Question: So far I made a very basic cube, but the colors I use are wrong. If I define Red in my Vertex Buffer, then there is red at all anywhere on the cube!
Red goes to Light Green
Yellow goes to Light Blue
....
Some colors like Green, Black, ... are find, just some of them!!
Here's how I define my Vertex Buffer (ignore the '/*UV Coords*/')
'''
Vertex vertices[] =
{
//Front face vertices
{ XMFLOAT3(-1.0f, +1.0f, +1.0f), /*XMFLOAT2(0.5f, 0.0f)*/ Colors::Yellow },
{ XMFLOAT3(+1.0f, +1.0f, +1.0f), /*XMFLOAT2(1.0f, 0.0f)*/ Colors::Yellow },
{ XMFLOAT3(-1.0f, -1.0f, +1.0f), /*XMFLOAT2(0.5f, 1.0f)*/ Colors::Yellow },
{ XMFLOAT3(+1.0f, -1.0f, +1.0f), /*XMFLOAT2(1.0f, 1.0f)*/ Colors::Yellow },
//Back face vertices
{ XMFLOAT3(-1.0f, +1.0f, -1.0f), /*XMFLOAT2(0.5f, 0.0f)*/ Colors::Yellow },
{ XMFLOAT3(+1.0f, +1.0f, -1.0f), /*XMFLOAT2(1.0f, 0.0f)*/ Colors::Yellow },
{ XMFLOAT3(-1.0f, -1.0f, -1.0f), /*XMFLOAT2(0.5f, 1.0f)*/ Colors::Yellow },
{ XMFLOAT3(+1.0f, -1.0f, -1.0f), /*XMFLOAT2(1.0f, 1.0f)*/ Colors::Yellow },
//Right face vertices
{ XMFLOAT3(+1.0f, +1.0f, -1.0f), /*XMFLOAT2(1.0f, 0.0f)*/ Colors::Yellow },
{ XMFLOAT3(+1.0f, -1.0f, -1.0f), /*XMFLOAT2(1.0f, 1.0f)*/ Colors::Yellow },
{ XMFLOAT3(+1.0f, +1.0f, +1.0f), /*XMFLOAT2(0.5f, 0.0f)*/ Colors::Yellow },
{ XMFLOAT3(+1.0f, -1.0f, +1.0f), /*XMFLOAT2(0.5f, 1.0f)*/ Colors::Yellow },
//Left face vertices
{ XMFLOAT3(-1.0f, +1.0f, -1.0f), /*XMFLOAT2(0.5f, 0.0f)*/ Colors::Yellow },
{ XMFLOAT3(-1.0f, -1.0f, -1.0f), /*XMFLOAT2(0.5f, 1.0f)*/ Colors::Yellow },
{ XMFLOAT3(-1.0f, +1.0f, +1.0f), /*XMFLOAT2(0.0f, 0.0f)*/ Colors::Yellow },
{ XMFLOAT3(-1.0f, -1.0f, +1.0f), /*XMFLOAT2(0.0f, 1.0f)*/ Colors::Yellow },
//Top face vertices
{ XMFLOAT3(+1.0f, +1.0f, -1.0f), /*XMFLOAT2(0.5f, 1.0f)*/ Colors::Yellow },
{ XMFLOAT3(-1.0f, +1.0f, -1.0f), /*XMFLOAT2(0.0f, 1.0f)*/ Colors::Yellow },
{ XMFLOAT3(+1.0f, +1.0f, +1.0f), /*XMFLOAT2(0.5f, 0.0f)*/ Colors::Yellow },
{ XMFLOAT3(-1.0f, +1.0f, +1.0f), /*XMFLOAT2(0.0f, 0.0f)*/ Colors::Yellow },
//Bottom face vertices
{ XMFLOAT3(+1.0f, -1.0f, -1.0f), /*XMFLOAT2(0.5f, 1.0f)*/ Colors::Yellow },
{ XMFLOAT3(-1.0f, -1.0f, -1.0f), /*XMFLOAT2(0.0f, 1.0f)*/ Colors::Yellow },
{ XMFLOAT3(+1.0f, -1.0f, +1.0f), /*XMFLOAT2(0.5f, 0.0f)*/ Colors::Yellow },
{ XMFLOAT3(-1.0f, -1.0f, +1.0f), /*XMFLOAT2(0.0f, 0.0f)*/ Colors::Yellow }
};
'''
Here I tested it with only Yellow, the result:

Some info:
Vertex Structure:
'''
struct Vertex
{
XMFLOAT3 pos;
XMVECTORF32 color;
};
'''
The Colors Enum is from 'DirectXColors.h'. It uses for the colors 'XMVECTORF32'.
My really basic Pixel Shader:
'''
struct PixelIN
{
float4 pos : SV_POSITION;
float4 color : COLOR;
};
float4 main(PixelIN i) : SV_TARGET
{
return i.color;
}
'''
My Input Layout Description:
'''
D3D11_INPUT_ELEMENT_DESC ie[] = {
{ "POSITION", 0, DXGI_FORMAT_R32G32B32_FLOAT, 0, 0, D3D11_INPUT_PER_VERTEX_DATA, 0 },
{ "COLOR", 0, DXGI_FORMAT_R32G32B32A32_FLOAT, 0, 12, D3D11_INPUT_PER_VERTEX_DATA, 0}
};
'''
'BufferDesc.Format' has the value of 'DXGI_FORMAT_R8G8B8A8_UNORM'
Thanks for the help!
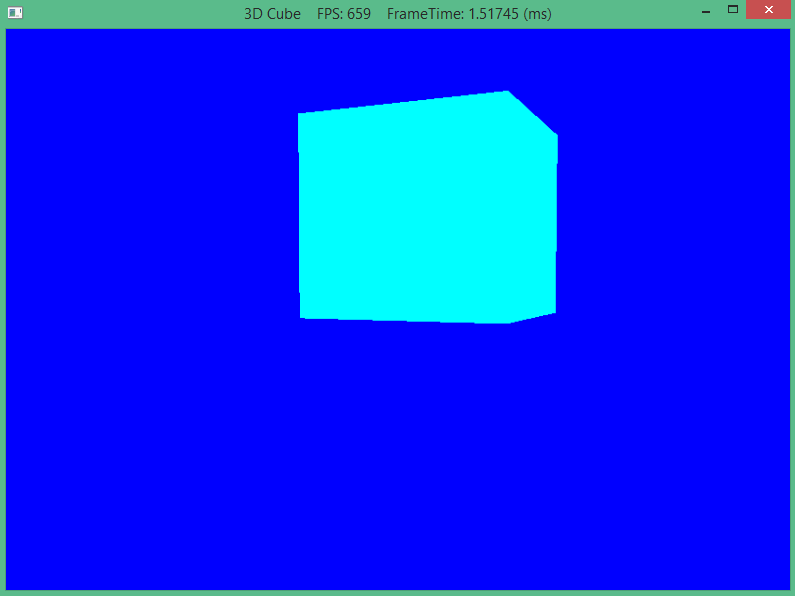
Answer: Your issue is a mixture of 'XMFLOAT3' and 'XMVECTORF32' in your 'Vertex' structure which is inserting extra padding into the structure.
'XMVECTOR' types align to 16 byte boundaries for performance. This would make your 'Vertex' structure 32 bytes with a 1 byte padding in between 'pos' and 'color' to properly align the 'XMVECTORF32' data. That extra byte of padding throws off your input layout because you've said the position is 12 bytes followed immediately by 16 bytes which is only 28 bytes.
You can fix that in a few ways. Either:
1. Change "POSITION" in your input layout to DXGI_FORMAT_R32G32B32A32_FLOAT to account for the extra byte of padding in your structure. If you are using a float4 for the position in your vertex shader, you might need to set this extra value (the w component) to 1 before transforming.
2. Change color in your structure to an XMFLOAT4.
3. Change pos in your structure to an XMVECTORF32 or XMFLOAT4 and do #1. This makes the padding not hidden.